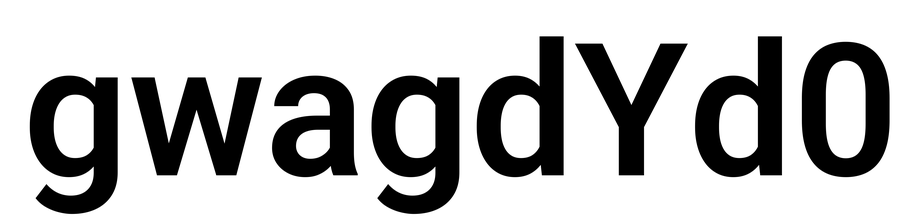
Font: Roboto_SemiBold